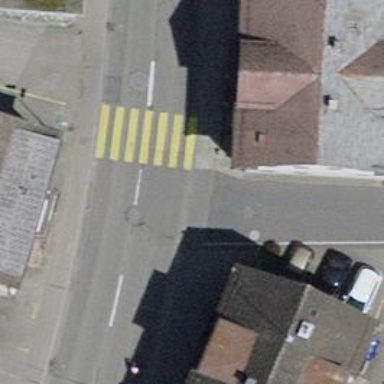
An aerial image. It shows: Zebra crossing on the road.